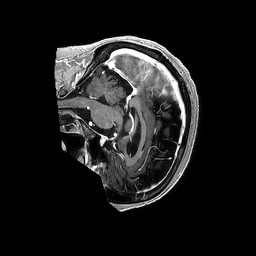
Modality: T1w
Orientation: sagittal
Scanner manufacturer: philips
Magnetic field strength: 3 T
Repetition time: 0.006622 s
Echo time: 0.002974 s